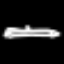
Label: pencil